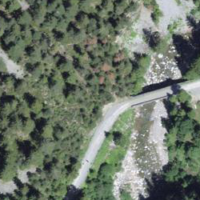
EUNIS habitat code: 45
Species observed at this site:
Campanula rotundifolia
Epipactis atrorubens